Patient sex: M
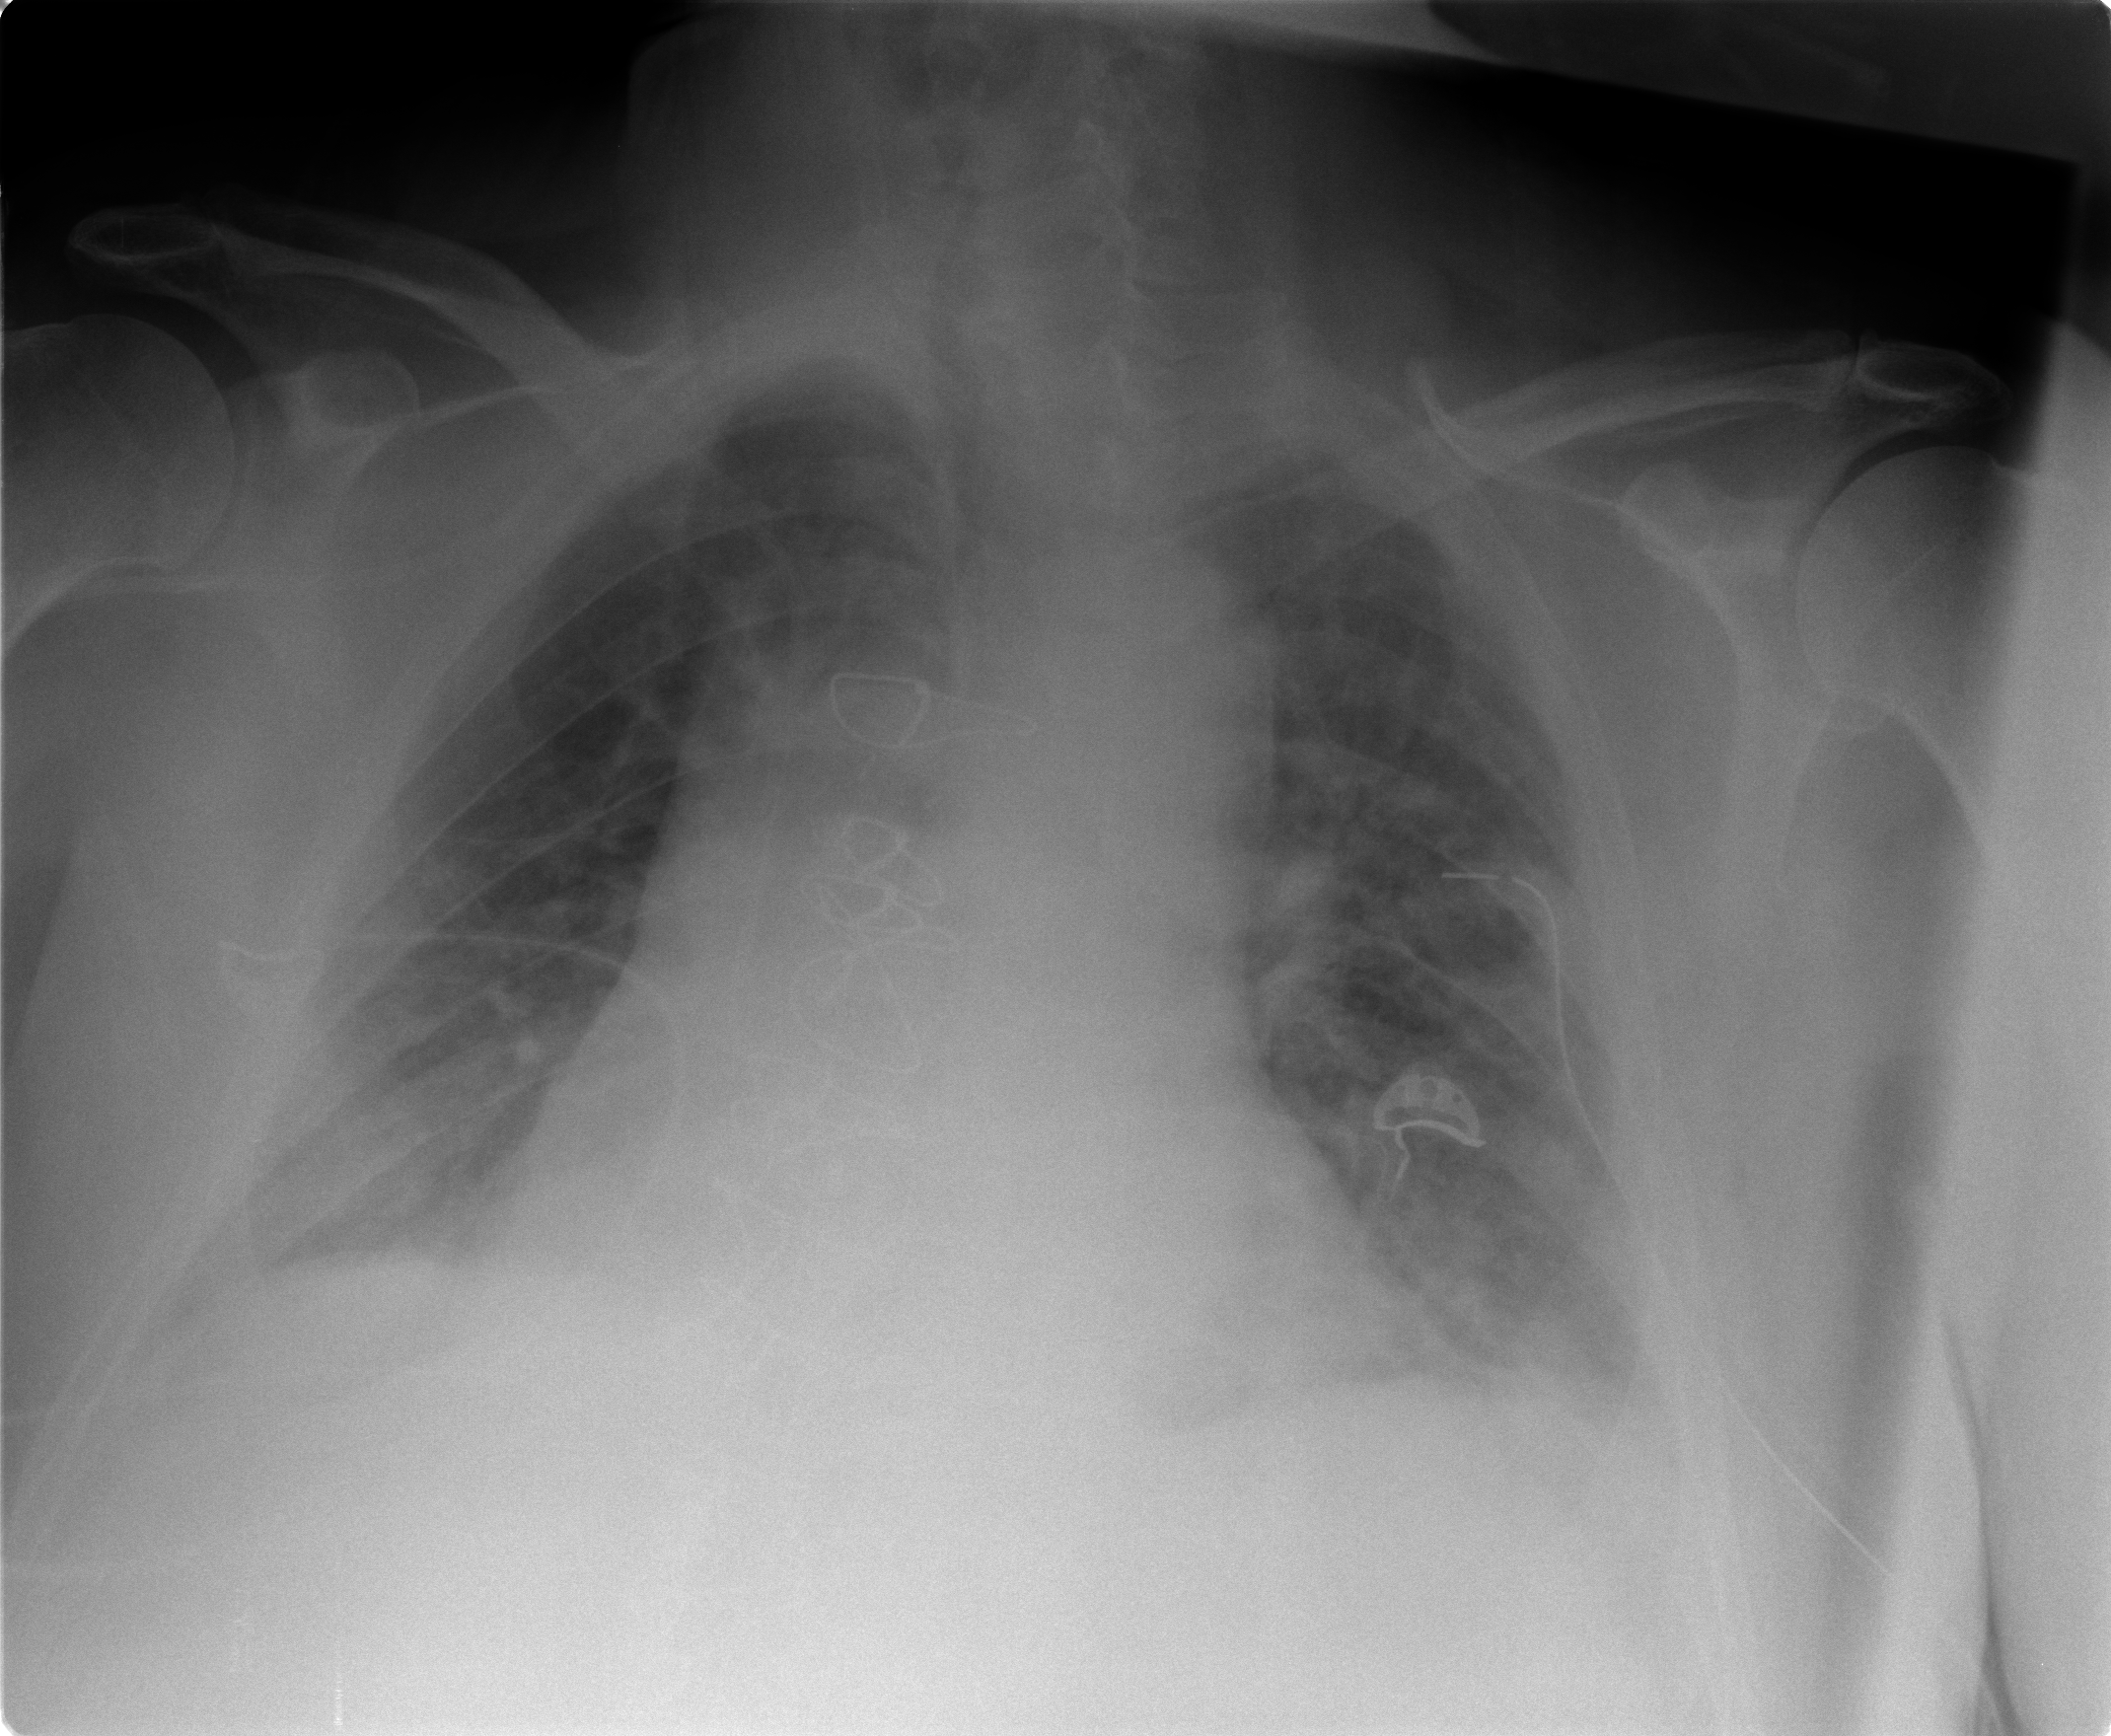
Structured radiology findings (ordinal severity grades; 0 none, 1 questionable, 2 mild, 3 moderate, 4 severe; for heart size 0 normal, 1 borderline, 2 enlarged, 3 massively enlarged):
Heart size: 2
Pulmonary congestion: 2
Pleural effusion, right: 0
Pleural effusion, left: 2
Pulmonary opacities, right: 0
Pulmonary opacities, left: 1
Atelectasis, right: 2
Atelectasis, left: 2